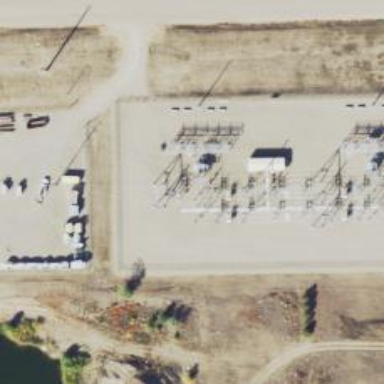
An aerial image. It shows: Switch used for power control.